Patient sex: M
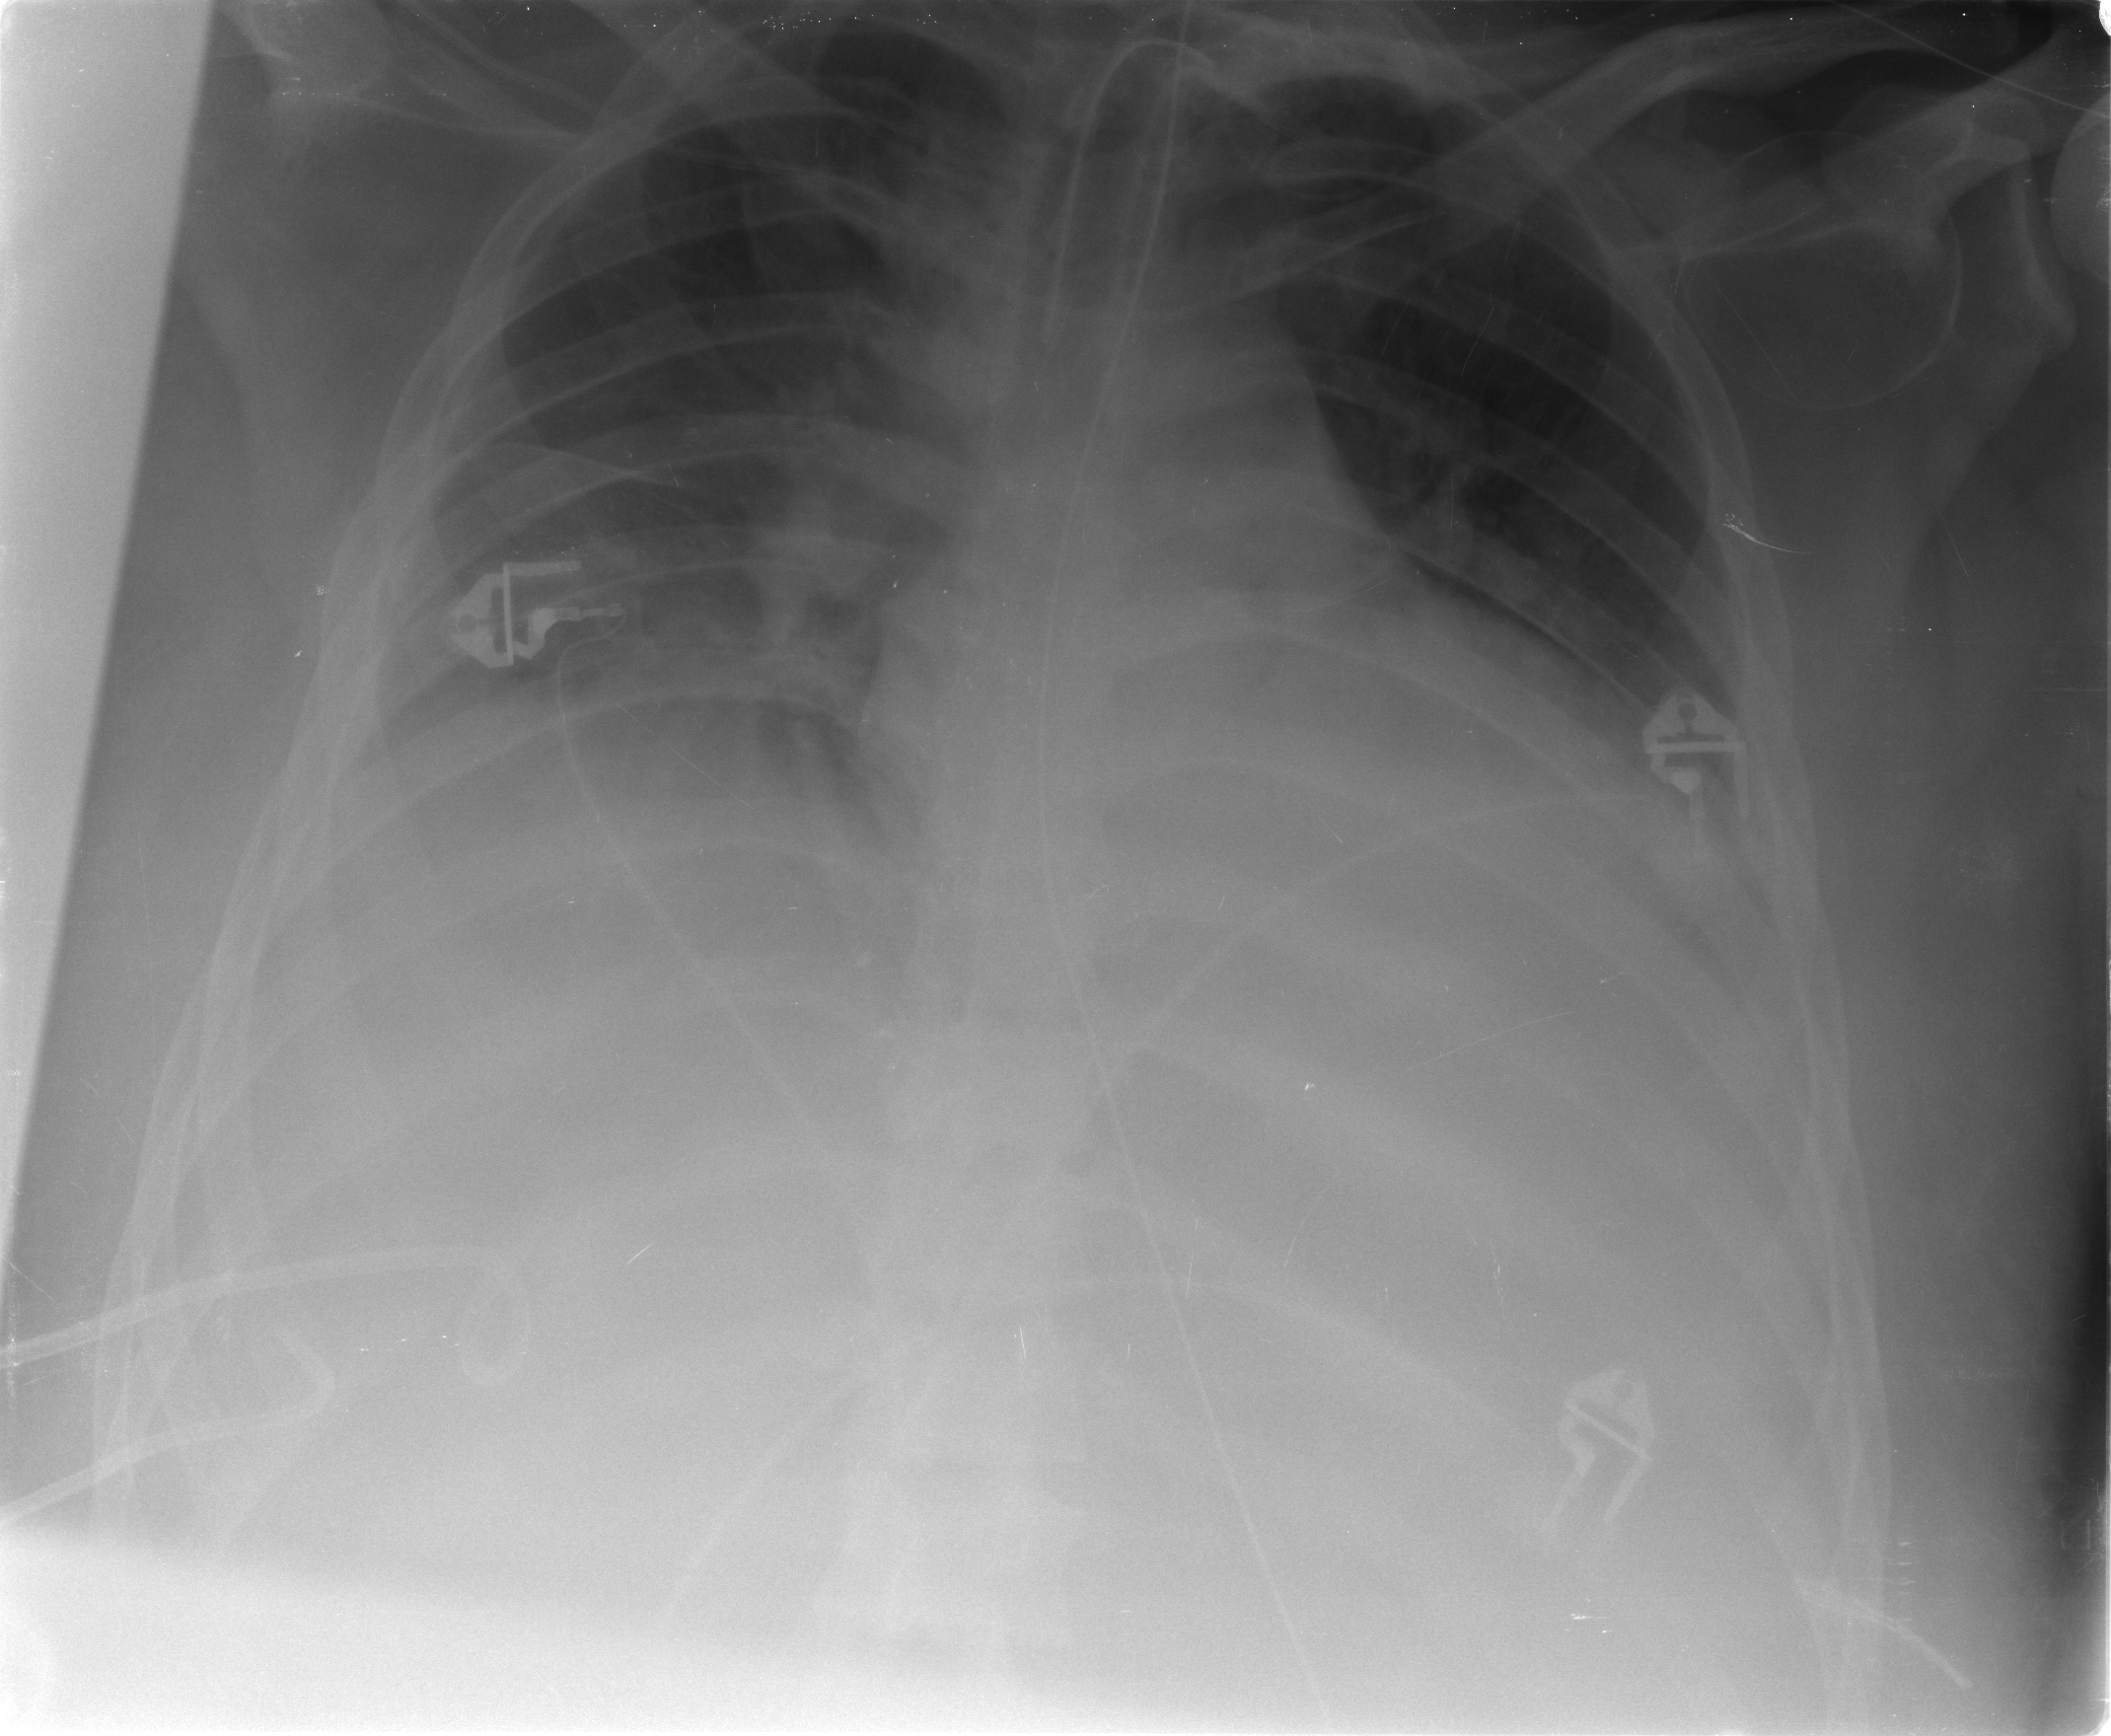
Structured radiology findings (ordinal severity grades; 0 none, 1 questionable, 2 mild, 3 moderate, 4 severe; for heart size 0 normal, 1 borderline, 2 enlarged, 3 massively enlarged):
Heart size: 2
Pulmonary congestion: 2
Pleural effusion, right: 2
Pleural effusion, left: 2
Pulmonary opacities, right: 0
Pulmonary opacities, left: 0
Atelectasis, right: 2
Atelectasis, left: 2